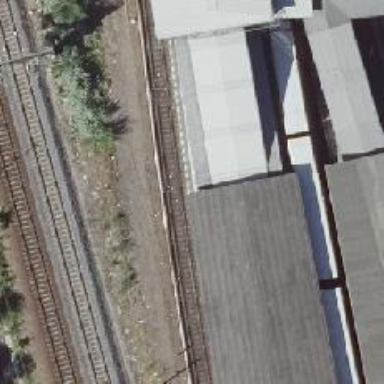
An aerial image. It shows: Platform edge at railway station.